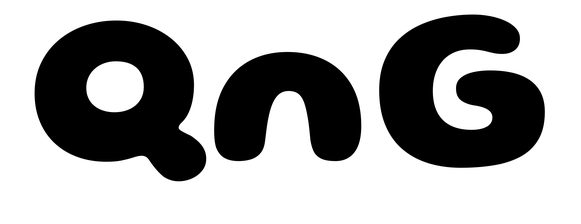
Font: Gluten_Bold